Question: I am looking at the shiny MVVMCross project, specifically the <URL>.
I have mono for Android installed, but my VS does not give me any PCL targets apart from the standard - am I doing anything wrong?

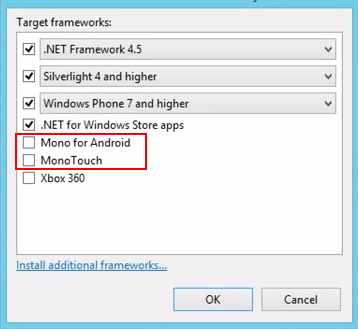
Answer: The situation for PCLs is changing - Xamarin are releasing official support for PCLs very soon.
In the meantime, there are quite a few blog posts around on how to get PCLs working unofficially - eg.:
- <URL>
These unofficial mods have been around for over a year now - eg all the way back to <URL>